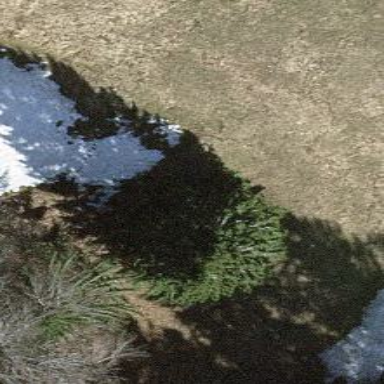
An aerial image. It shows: Single tag "natural: tree."